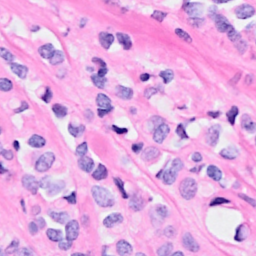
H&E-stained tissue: Breast